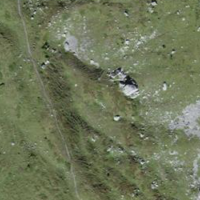
EUNIS habitat code: 23
Species observed at this site:
Gentianella campestris